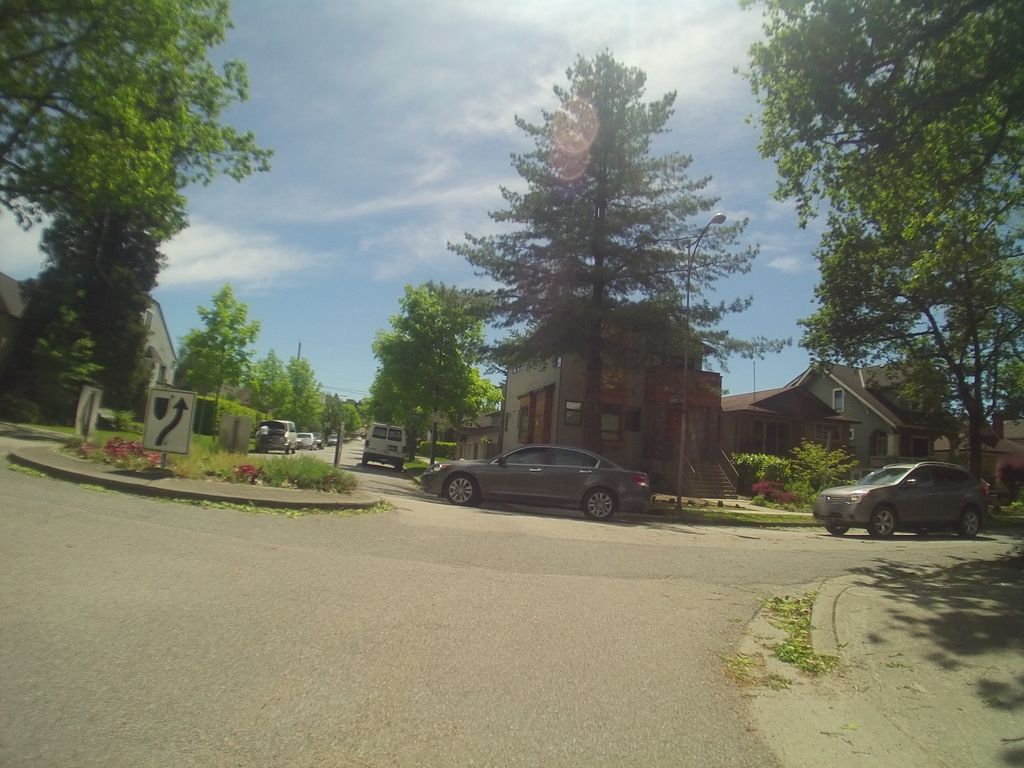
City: vancouver